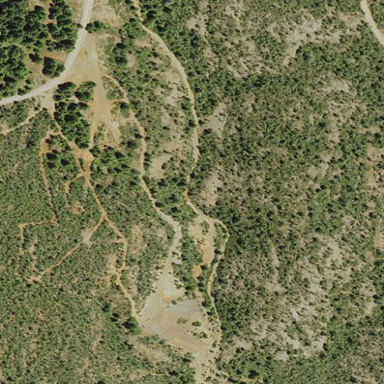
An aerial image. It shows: Forest area.